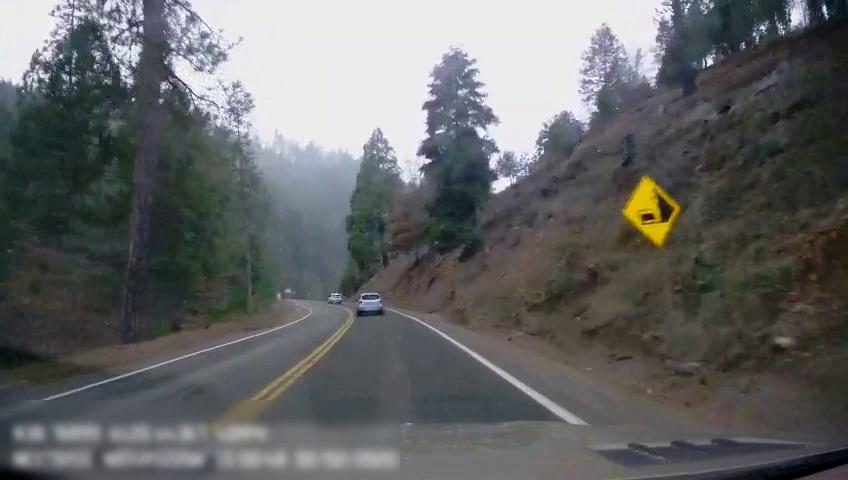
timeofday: Day
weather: Cloudy
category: Drivable Space
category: Vehicles | SUV
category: Vehicles | SUV
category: Lanes | Alternate Lane
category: Lanes | Current Lane
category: Lanes | Opposite Lane
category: Lanes | Opposite Lane
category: Traffic | Signs